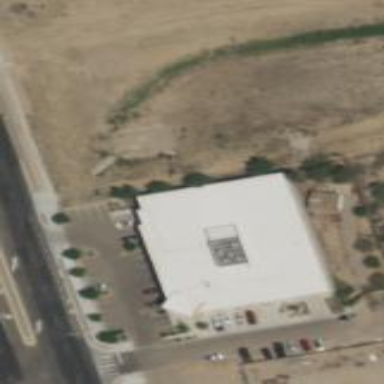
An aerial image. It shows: Clinic building.